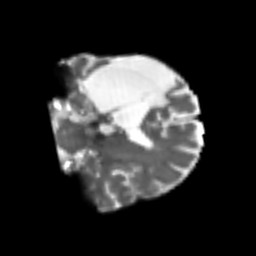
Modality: T2w
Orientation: coronal
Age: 52
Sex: male
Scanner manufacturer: siemens
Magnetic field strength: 3 T
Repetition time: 4.987 s
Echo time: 0.0792 s